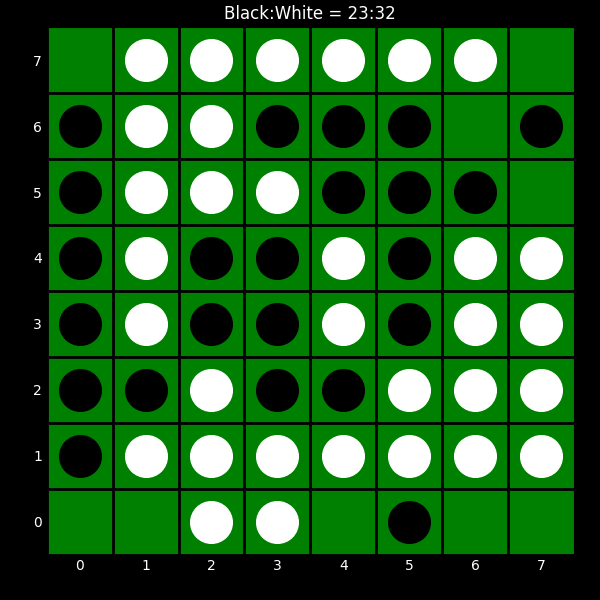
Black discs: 23
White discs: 32